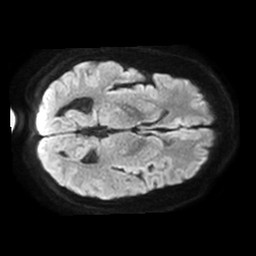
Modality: TRACE
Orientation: axial
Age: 52
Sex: female
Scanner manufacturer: philips
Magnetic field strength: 1.5 T
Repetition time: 3.272 s
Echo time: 0.06922 s